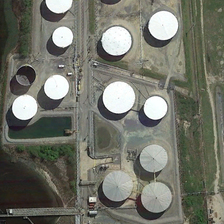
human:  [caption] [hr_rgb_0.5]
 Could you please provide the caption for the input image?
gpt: many white storage tanks are near a river .

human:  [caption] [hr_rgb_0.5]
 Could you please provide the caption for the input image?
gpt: many white storage tanks are near a river .

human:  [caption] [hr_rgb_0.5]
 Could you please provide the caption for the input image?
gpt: this is a sewage disposal work .

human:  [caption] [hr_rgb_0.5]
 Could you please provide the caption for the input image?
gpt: the water is black and the building is white .

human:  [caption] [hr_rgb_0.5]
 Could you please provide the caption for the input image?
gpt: this is a sewage disposal work .